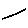
Label: line